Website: home-depot
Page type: customer-info-address
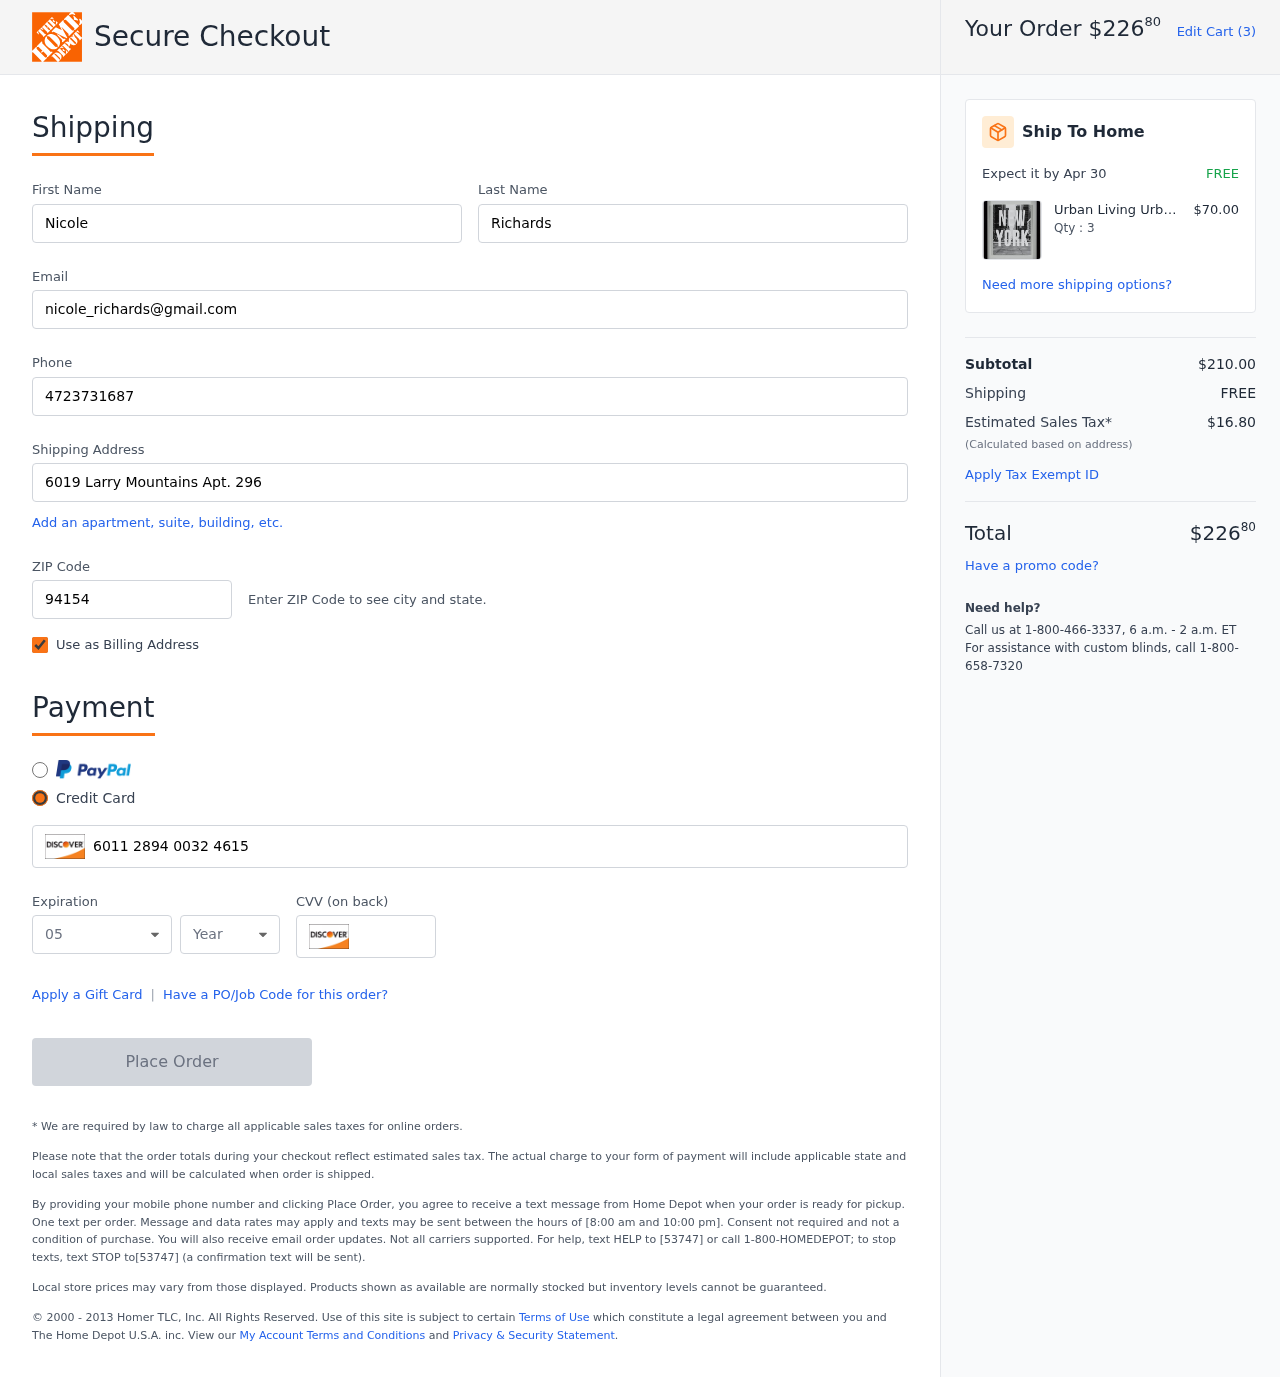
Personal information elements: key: PII_CARD_CVV
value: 255
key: PII_CARD_EXPIRY_MONTH
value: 05
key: PII_CARD_EXPIRY_YEAR
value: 29
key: PII_CARD_NUMBER
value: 6011 2894 0032 4615
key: PII_EMAIL
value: nicole_richards@gmail.com
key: PII_FIRSTNAME
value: Nicole
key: PII_LASTNAME
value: Richards
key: PII_PHONE
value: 4723731687
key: PII_POSTCODE
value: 94154
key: PII_STREET
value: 6019 Larry Mountains Apt. 296
Product elements: key: PRODUCT1_BRAND
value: Urban Living
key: PRODUCT1_NAME
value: Urban Living PTM Images 1-29745 Collection Framed giclee Floating Between Glass Wall Art
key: PRODUCT1_PRICE
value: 70
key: PRODUCT1_QUANTITY
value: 3
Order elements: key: ORDER_TOTAL
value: $22680
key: ORDER_NUM_ITEMS
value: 3
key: ORDER_DELIVERY_DATE
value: Apr 30
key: ORDER_SUBTOTAL
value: $210.00
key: ORDER_SHIPPING_COST
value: FREE
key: ORDER_TAX
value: $16.80